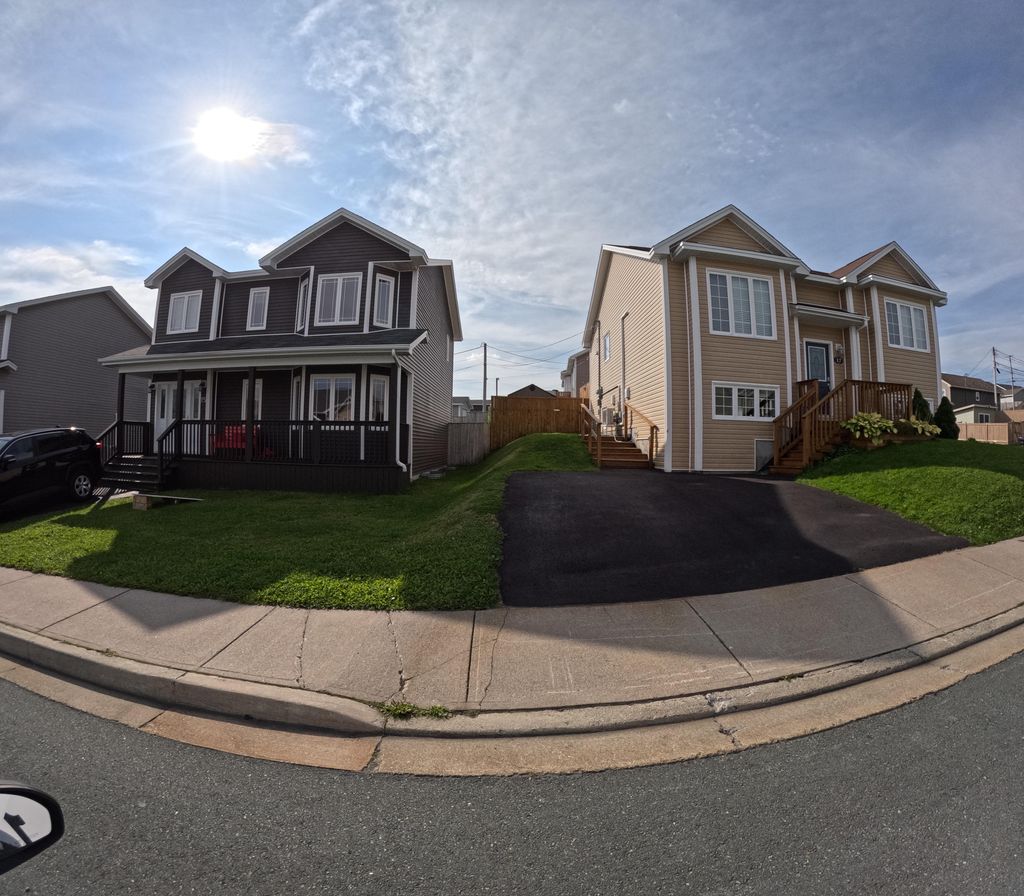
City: st_johns